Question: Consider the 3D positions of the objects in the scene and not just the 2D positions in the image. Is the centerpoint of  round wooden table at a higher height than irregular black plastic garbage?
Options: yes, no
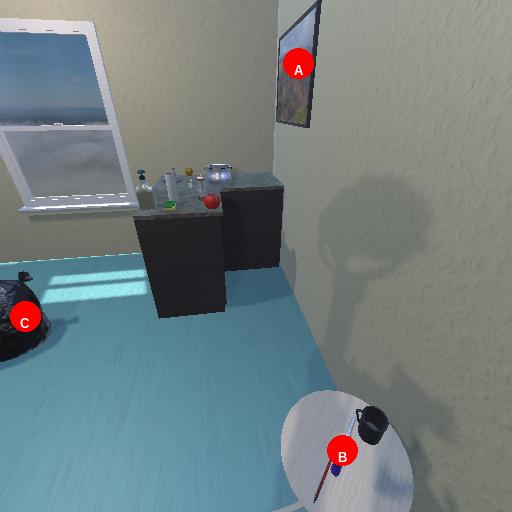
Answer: yes